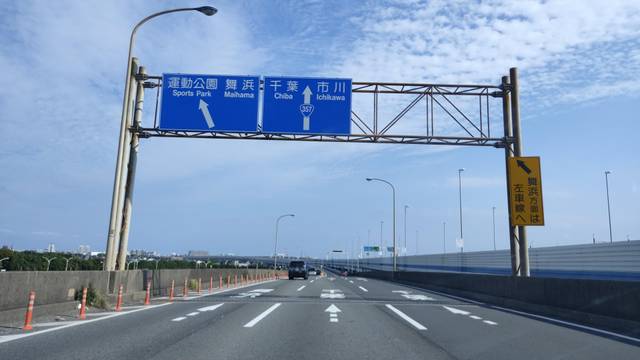
Region: Japan
Coordinates: 35.639, 139.878